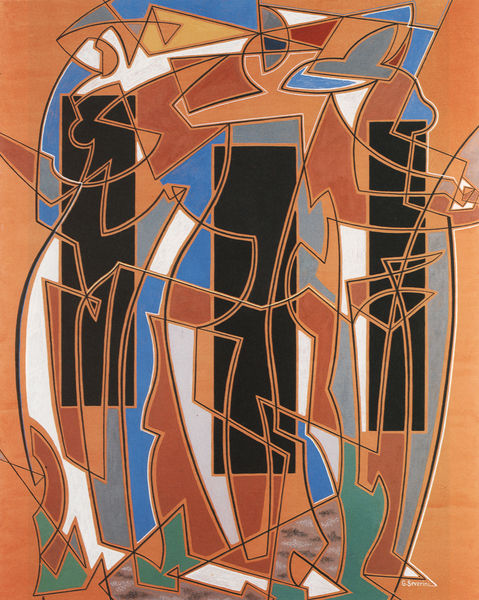
Titel: Rhythme et architecture des trois grâces (Composition v2)
Künstler: Gino Severini
Standort: Paris
Institution: Collection Severini
Schlagwörter: blau, mann, weiß, frauen, gelb, grün, menschen, braun, bunt, frau, grau, hut, orange, schwarz, rot, malerei, öl, realismus, musik, kontrast, beine, farbig, umrisse, moderne, abstrakt, farben, fläche, flächen, modern, formen, linien, füsse, figuren, balken, transparenz, striche, abstraktion, abstrahiert, linear, form, gebogen, geometrisch, rechteckig, durchscheinen, kontor, linienführung, rostrot, komplementärfarben, rost, miro, achwarz, abstraktionismus, doppelte, formideen